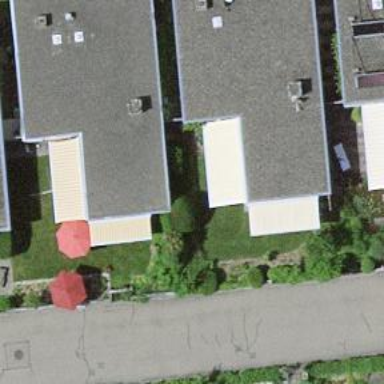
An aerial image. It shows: Garage building.